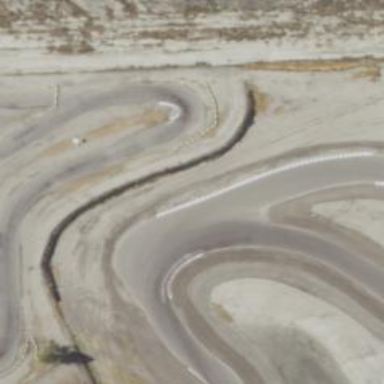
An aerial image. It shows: Motor sport raceway with asphalt surface.